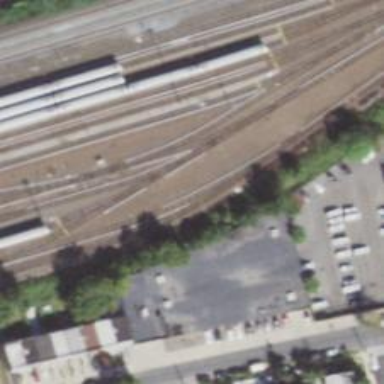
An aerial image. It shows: Electrified railway yard with rails.